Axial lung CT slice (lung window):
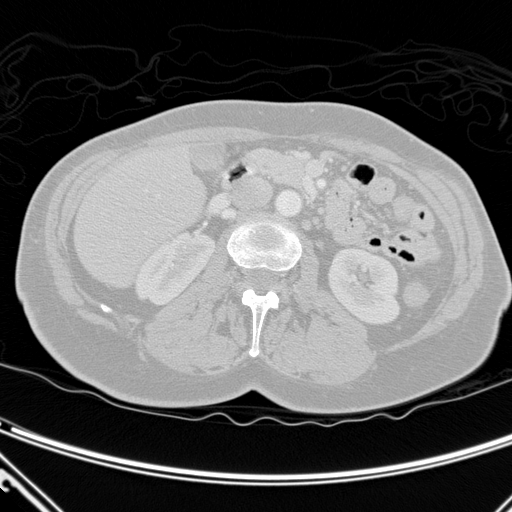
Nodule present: no